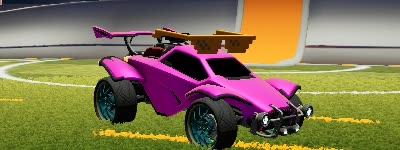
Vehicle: octane